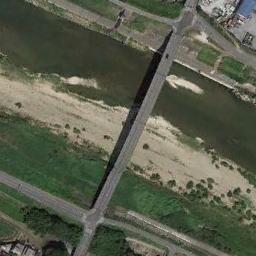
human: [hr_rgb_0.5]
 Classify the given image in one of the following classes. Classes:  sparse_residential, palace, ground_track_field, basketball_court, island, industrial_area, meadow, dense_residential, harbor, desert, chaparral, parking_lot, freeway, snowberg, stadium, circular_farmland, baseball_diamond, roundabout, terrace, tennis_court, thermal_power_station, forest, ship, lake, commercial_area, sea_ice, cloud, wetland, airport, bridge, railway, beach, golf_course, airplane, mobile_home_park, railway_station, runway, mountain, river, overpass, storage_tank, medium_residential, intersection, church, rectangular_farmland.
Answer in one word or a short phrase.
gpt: bridge